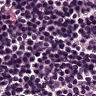
Metastatic tissue present: no